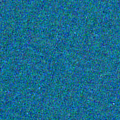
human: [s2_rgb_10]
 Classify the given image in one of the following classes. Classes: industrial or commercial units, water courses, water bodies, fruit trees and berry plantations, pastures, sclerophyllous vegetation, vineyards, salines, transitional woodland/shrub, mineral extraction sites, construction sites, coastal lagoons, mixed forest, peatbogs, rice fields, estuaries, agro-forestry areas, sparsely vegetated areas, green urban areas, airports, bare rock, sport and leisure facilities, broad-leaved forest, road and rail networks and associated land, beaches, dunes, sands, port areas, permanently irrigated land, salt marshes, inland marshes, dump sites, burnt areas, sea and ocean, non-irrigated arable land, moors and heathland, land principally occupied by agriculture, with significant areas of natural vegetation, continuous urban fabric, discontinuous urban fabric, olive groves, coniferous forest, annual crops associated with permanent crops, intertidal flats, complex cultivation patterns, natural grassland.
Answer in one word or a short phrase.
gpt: sea and ocean